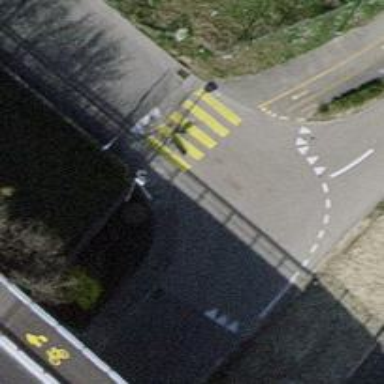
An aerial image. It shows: Zebra crossing on the road.